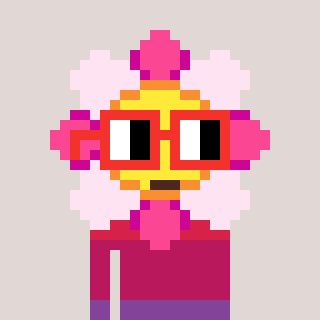
a pixel art character with square red glasses, a flower-shaped head and a teal-colored body on a warm background